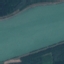
Land use / land cover class: River